На рисунке (a) показано устройство для наблюдения двулучевой интерферометрии при рассеянии на нитях субмиллиметрового диаметра. $M_1$, $M_2$ и $M_3$ — зеркала, а фотокамера представляет собой матрицу CCD. Луч лазера из ванадата иридия делится светоделителем пополам. Один из полученных лучей отражается от $M_1$ и падает на нить сверху, второй отражается от $M_3$ и $M_2$ и падает на неё снизу. На рисунке (b) показаны пути лучей света, $\theta_1$ и $\theta_2$ — углы падения лучей на нить, $D$ — расстояние от оси нити до наблюдательного экрана (то есть матрицы фотокамеры), а $P$ — точка пересечения отражённых лучей на экране. Декартова система координат введена в соответствии с рисунком: центр лежит на оси нити в плоскости лазерного луча, $Oz$ перпендикулярна экрану, $Oy$ вертикальна, $Ox$ дополняет их до правой тройки. Длина волны света лазера равна $\lambda$, а расстояние между интерференционными полосами на экране равно $a$. Размытием изображения из-за конечности размеров нити пренебречь.
Так как размеры установки малы, то свет лазера падает на нить под углом, близким к $45^{\circ}$. Тонкие лучи под близкими углами отражаются и попадают на экран, при этом падающие на верхнюю и нижнюю поверхность луч создают два мнимых изображения. Найдите положения $\left(y_1,z_1\right)$ и $\left(y_2,z_2\right)$ этих изображений. Считайте, что при $x \sim 0$ верно, что $\sin{x} \sim x$ и $\cos{x} \sim 1$.
Найдите диаметр нити $d$.
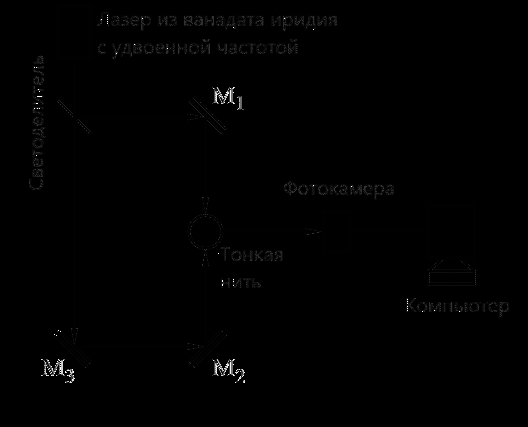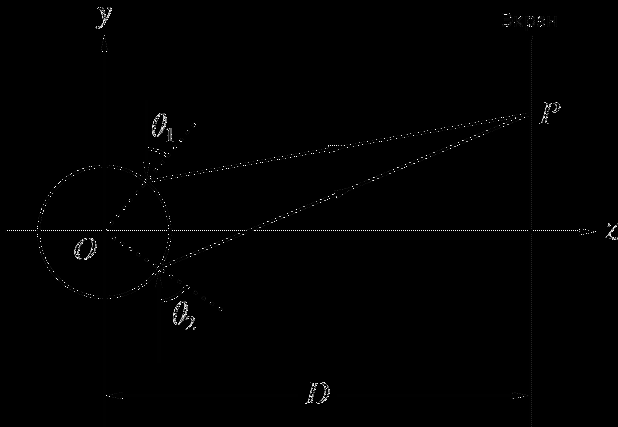
Так как размеры установки малы, то свет лазера падает на нить под углом, близким к $45^{\circ}$. Тонкие лучи под близкими углами отражаются и попадают на экран, при этом падающие на верхнюю и нижнюю поверхность луч создают два мнимых изображения. Найдите положения $\left(y_1,z_1\right)$ и $\left(y_2,z_2\right)$ этих изображений. Считайте, что при $x \sim 0$ верно, что $\sin{x} \sim x$ и $\cos{x} \sim 1$.
Ответ: $$\left(y_1, z_1\right)=\left(\frac{\sqrt2}{4}d,\frac{\sqrt2}{8}d\right),\\\left(y_2, z_2\right)=\left(-\frac{\sqrt2}{4}d,\frac{\sqrt2}{8}d\right).$$

Найдите диаметр нити $d$.
Ответ: $$d = \frac{\sqrt2\lambda D}{a}.$$
Темы:
T, Оптика, Волновая оптика, Интерференция, Китайские